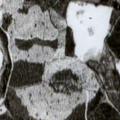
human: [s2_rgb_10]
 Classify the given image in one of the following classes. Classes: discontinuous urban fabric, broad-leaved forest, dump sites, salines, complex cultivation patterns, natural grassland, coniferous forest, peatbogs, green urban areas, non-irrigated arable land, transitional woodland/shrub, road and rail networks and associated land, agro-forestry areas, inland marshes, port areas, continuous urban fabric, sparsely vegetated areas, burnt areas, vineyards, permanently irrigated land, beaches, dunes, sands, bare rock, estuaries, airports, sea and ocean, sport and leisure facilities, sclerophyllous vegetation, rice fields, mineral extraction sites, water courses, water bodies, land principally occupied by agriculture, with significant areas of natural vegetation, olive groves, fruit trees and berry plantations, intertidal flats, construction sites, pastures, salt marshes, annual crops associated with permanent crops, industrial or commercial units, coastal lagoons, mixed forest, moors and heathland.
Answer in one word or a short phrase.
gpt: coniferous forest, mixed forest, transitional woodland/shrub, inland marshes